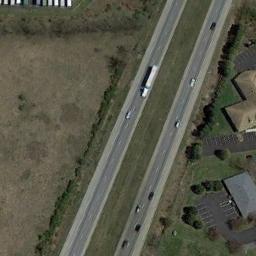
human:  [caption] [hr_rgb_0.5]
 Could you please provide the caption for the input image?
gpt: Traffic was sparse on the motorway .

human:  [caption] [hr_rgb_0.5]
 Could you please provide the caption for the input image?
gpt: A straight freeway is a wasteland on one side and on the other side are some houses .

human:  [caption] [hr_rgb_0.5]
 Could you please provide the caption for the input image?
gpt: There is a large green lawn around the freeway, There are many cars on the freeway, And there are several buildings next to the freeway .

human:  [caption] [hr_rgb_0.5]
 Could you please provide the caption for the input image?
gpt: The freeway is between the grass and some houses .

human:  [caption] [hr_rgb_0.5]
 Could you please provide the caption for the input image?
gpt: There are lawns and some buildings beside the freeway .